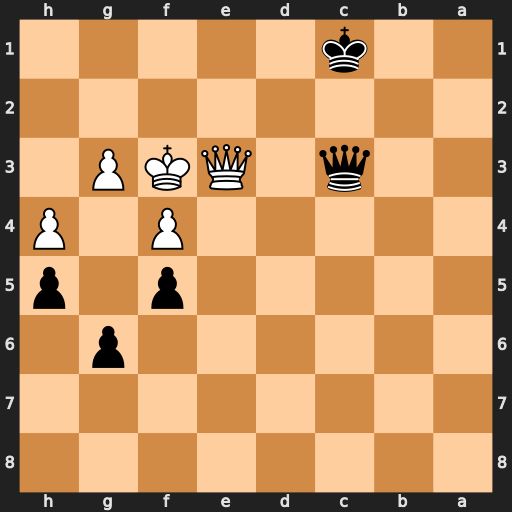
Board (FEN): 8/8/6p1/5p1p/5P1P/2q1QKP1/8/2k5
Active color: b
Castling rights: -
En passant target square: -
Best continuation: Qxe3+ Kxe3 Kd1 Kf2 Kd2